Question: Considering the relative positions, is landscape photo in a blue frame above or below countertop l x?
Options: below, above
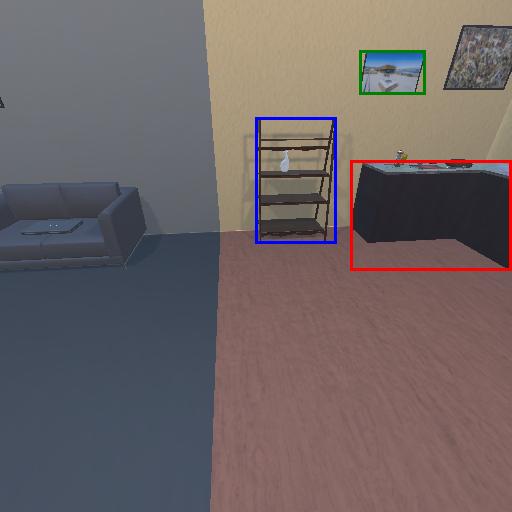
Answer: below